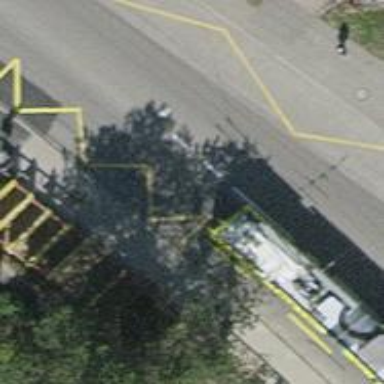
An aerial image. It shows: Bus stop equipped with public transport stop position.